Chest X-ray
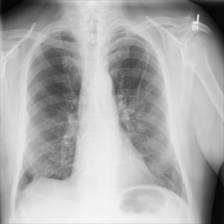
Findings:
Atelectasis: negative
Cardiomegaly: negative
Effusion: negative
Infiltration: negative
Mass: negative
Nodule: negative
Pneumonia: negative
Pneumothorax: negative
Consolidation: negative
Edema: negative
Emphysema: negative
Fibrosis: negative
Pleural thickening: negative
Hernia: negative